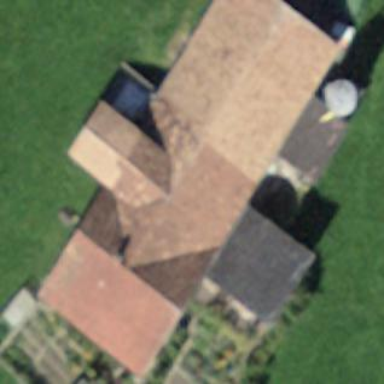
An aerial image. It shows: Barn.